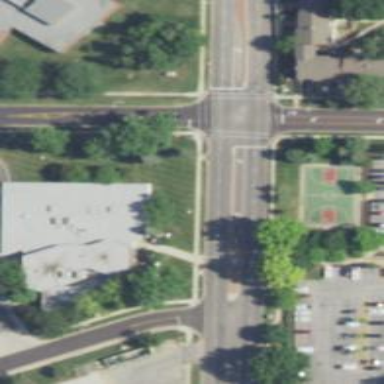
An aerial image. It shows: Solid stop line on the road marking.